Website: slack
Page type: billing-address
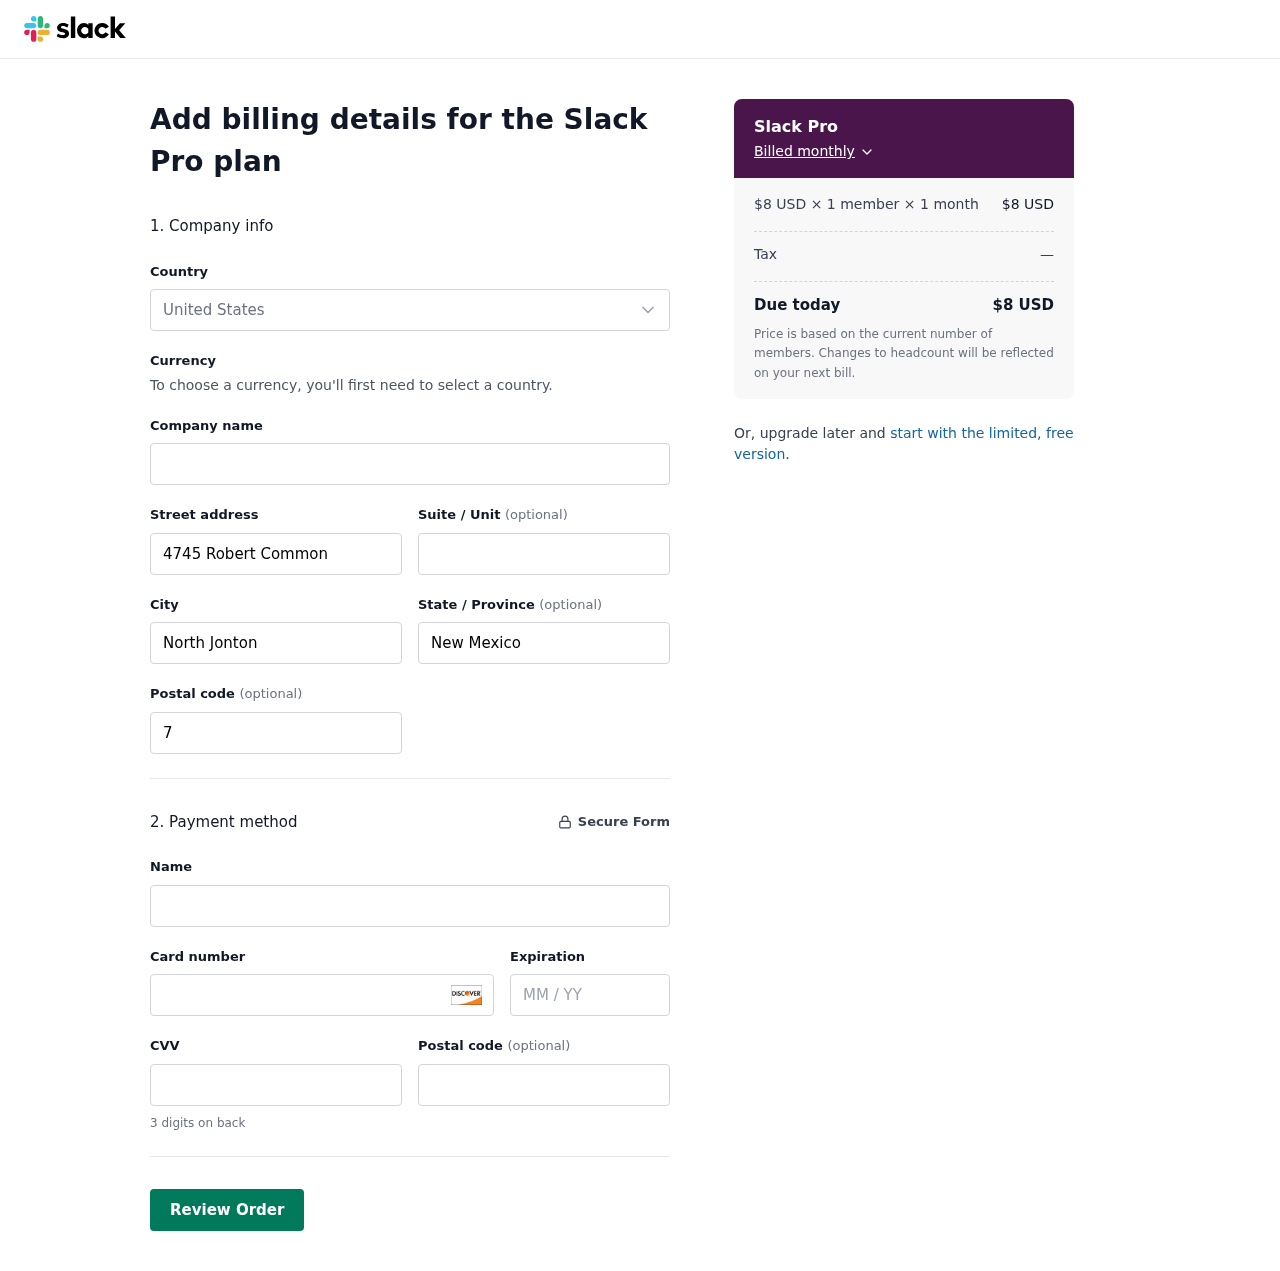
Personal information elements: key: PII_CARD_CVV
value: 817
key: PII_CARD_EXPIRY
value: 08/28
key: PII_CARD_NUMBER
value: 6561 7220 7472 2692
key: PII_CITY
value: North Jonton
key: PII_COUNTRY
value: United States
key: PII_FULLNAME
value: Diana Ortiz
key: PII_POSTCODE
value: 77826
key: PII_STATE
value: New Mexico
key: PII_STREET
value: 4745 Robert Common
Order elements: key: ORDER_PLAN_PRICE
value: $8 USD
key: ORDER_NUM_MEMBERS
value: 1 member
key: ORDER_NUM_MONTHS
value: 1 month
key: ORDER_SUBTOTAL
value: $8 USD
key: ORDER_TAX
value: —
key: ORDER_TOTAL
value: $8 USD